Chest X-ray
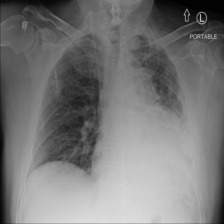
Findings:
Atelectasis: negative
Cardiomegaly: negative
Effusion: positive
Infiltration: positive
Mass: positive
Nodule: negative
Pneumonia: negative
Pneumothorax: negative
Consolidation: positive
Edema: negative
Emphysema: negative
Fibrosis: negative
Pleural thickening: negative
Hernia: negative